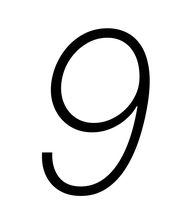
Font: Inter-Italic_ExtraLight_Italic